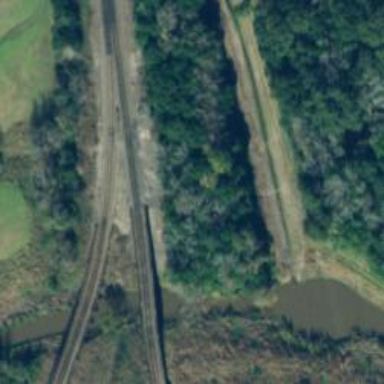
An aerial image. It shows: Railway bridge.